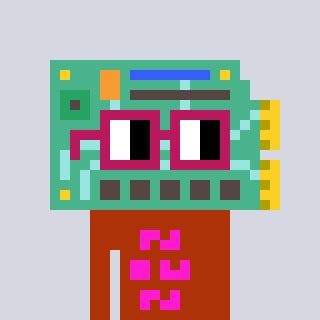
a pixel art character with square dark red glasses, a chipboard-shaped head and a hotbrown-colored body on a cool background